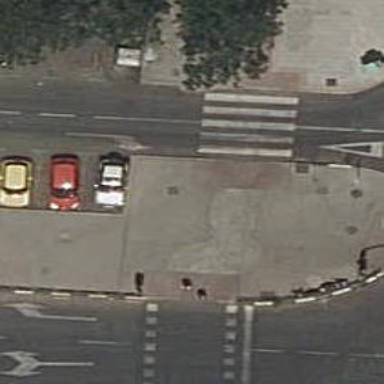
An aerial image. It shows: Footway made of paving stones.